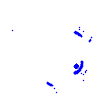
Particle: proton